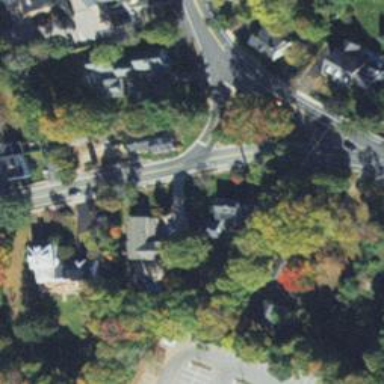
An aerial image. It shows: Road with stop sign.